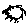
Label: sun